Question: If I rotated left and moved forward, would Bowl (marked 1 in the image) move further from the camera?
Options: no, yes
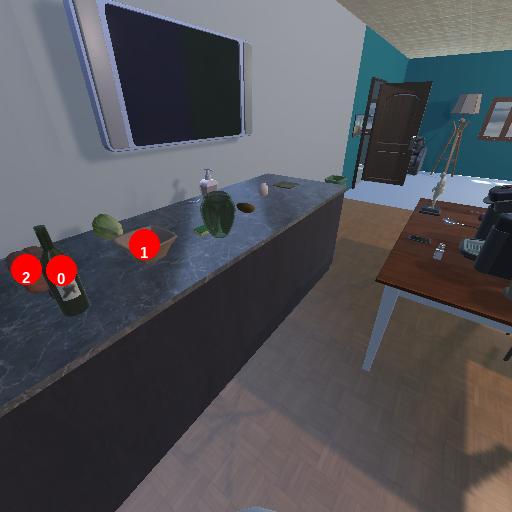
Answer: no